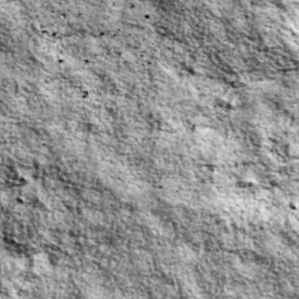
Label: non_frost